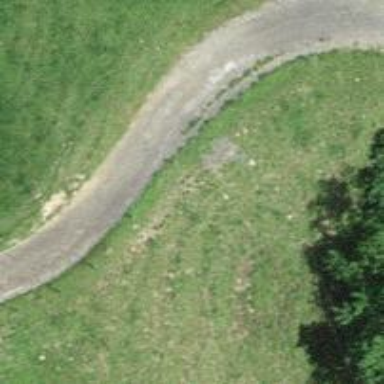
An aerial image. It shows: Paved service road.